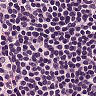
Metastatic tissue present: no